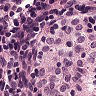
Metastatic tissue present: no